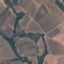
Label: PermanentCrop